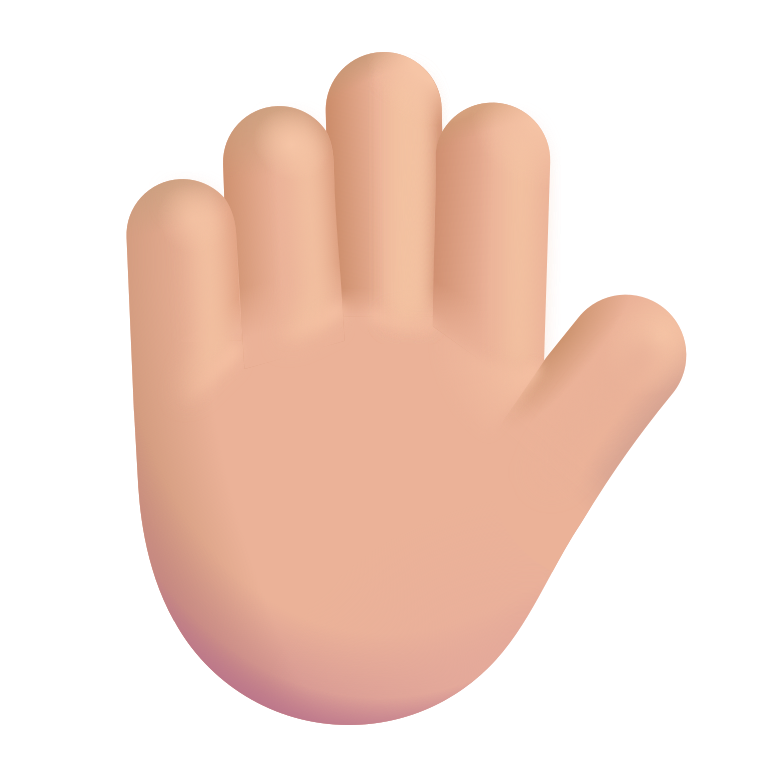
raised hand color  light